Question: I want to export data from table programatically. And i wonder if it's even possible? The picture is from Pervasive, that the db-server I'm using. Please assist! :)

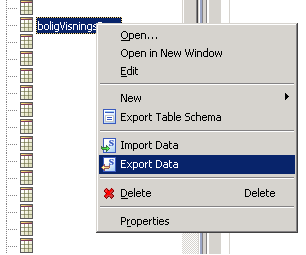
Answer: No, there is no way to export data programmatically through the "Export Data" wizard in the Pervasive Control Center.
You would need to either write or have written an export module.